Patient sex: F
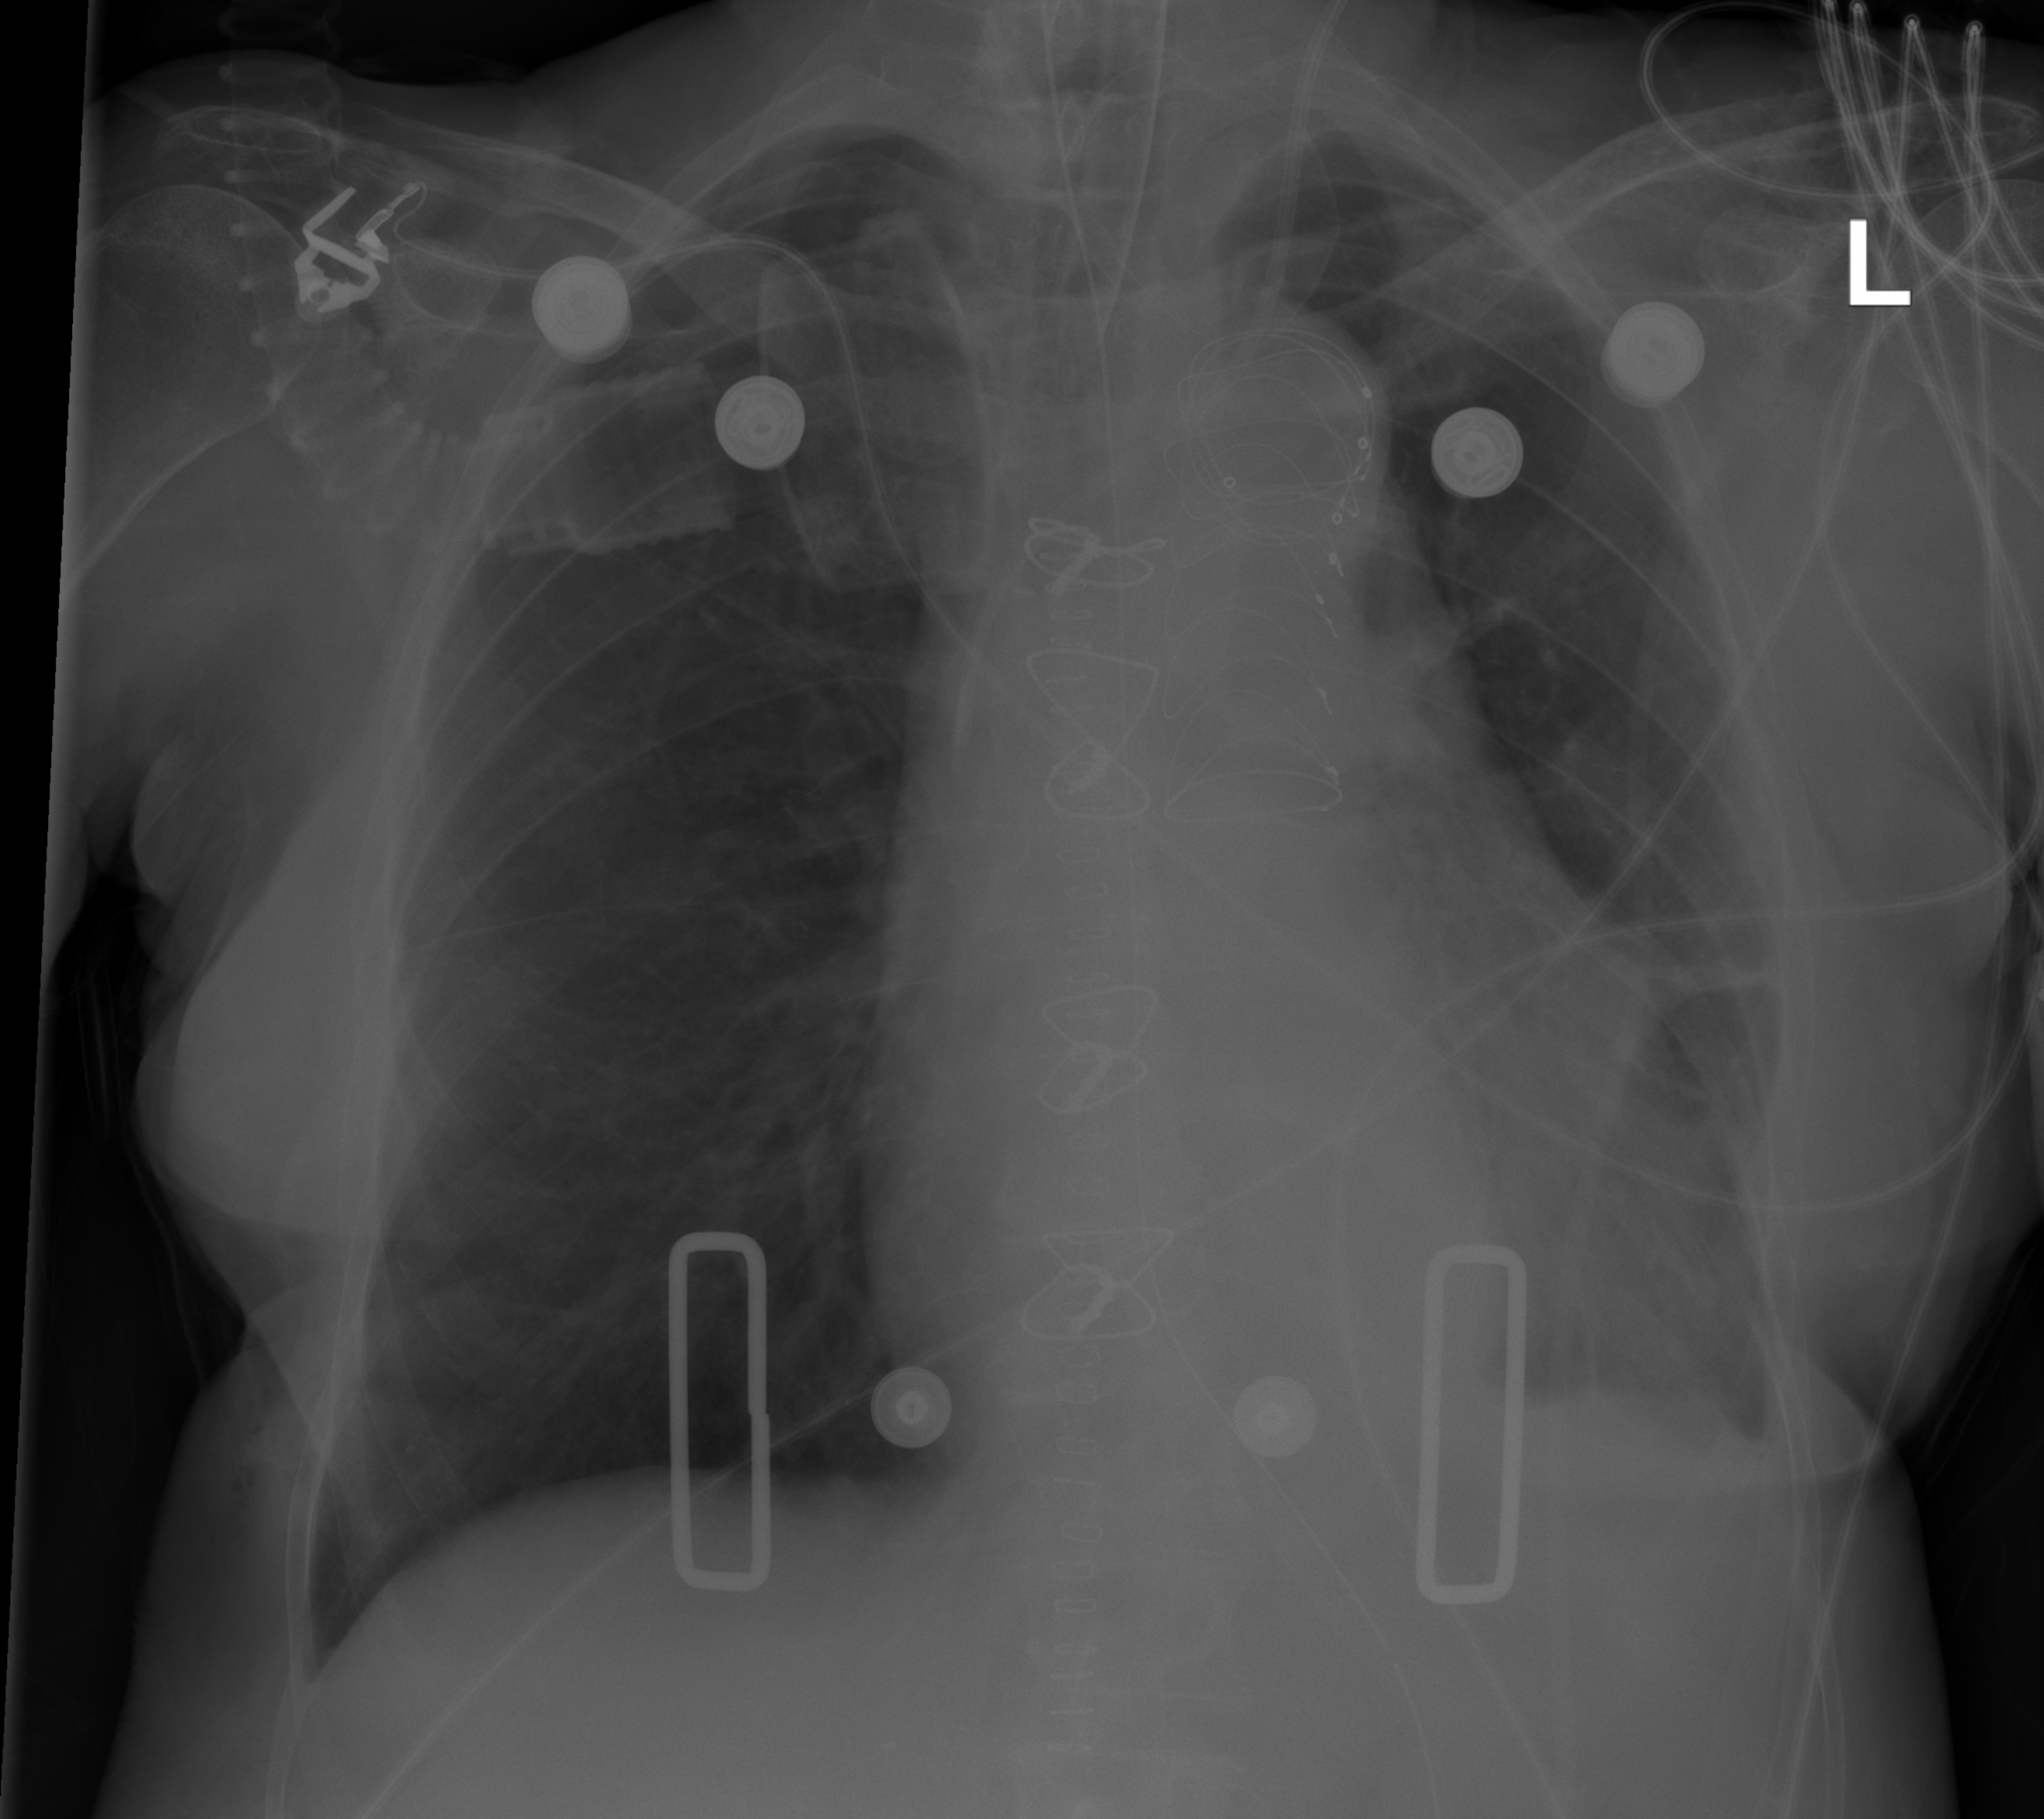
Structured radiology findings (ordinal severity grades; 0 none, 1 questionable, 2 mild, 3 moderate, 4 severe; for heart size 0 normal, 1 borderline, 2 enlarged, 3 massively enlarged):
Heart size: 3
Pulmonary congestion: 2
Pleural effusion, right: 0
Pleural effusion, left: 2
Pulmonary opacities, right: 0
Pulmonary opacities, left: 0
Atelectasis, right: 0
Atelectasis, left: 0